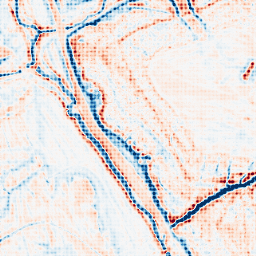
Category: edge_preserving
Decomposition family: bilateral
Decomposition parameters: d: 15
sigma_color: 150
sigma_space: 100
Upsampling method: sinc_blackman
Upsampling parameters: scale: 4
kernel_size: 4
Upsampling scale: 4